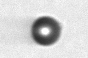
Label: bead